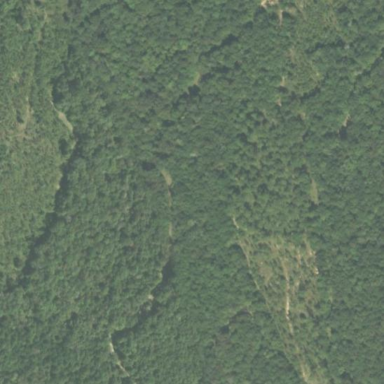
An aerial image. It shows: Mixed woodland area with various types of leaves.